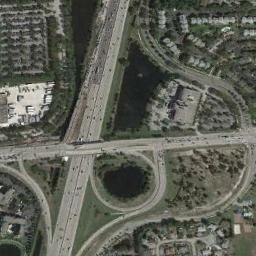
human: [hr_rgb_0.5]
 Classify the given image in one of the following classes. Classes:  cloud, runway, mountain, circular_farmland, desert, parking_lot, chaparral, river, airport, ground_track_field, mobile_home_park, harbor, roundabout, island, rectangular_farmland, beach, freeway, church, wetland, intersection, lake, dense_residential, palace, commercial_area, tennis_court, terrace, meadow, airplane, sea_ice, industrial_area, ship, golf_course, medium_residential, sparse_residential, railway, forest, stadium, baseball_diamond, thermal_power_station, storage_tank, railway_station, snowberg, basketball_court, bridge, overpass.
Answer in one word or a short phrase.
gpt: overpass